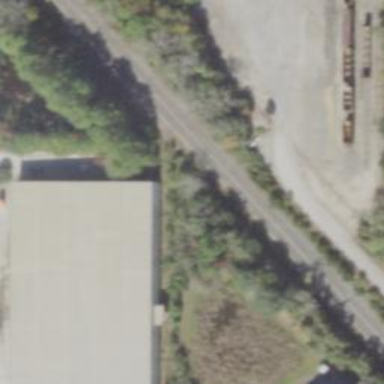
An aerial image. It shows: Disused railway spur line.